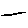
Label: line